Field crop: maize
Growth stage: 2
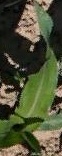
Species: maize